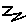
Label: zigzag